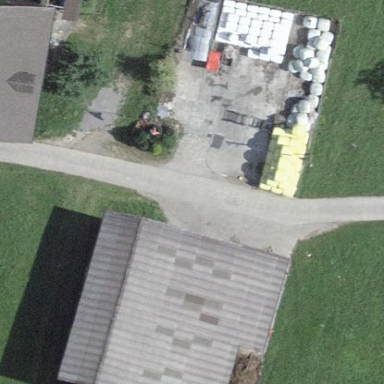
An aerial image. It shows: Farmyard area.